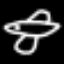
Label: airplane